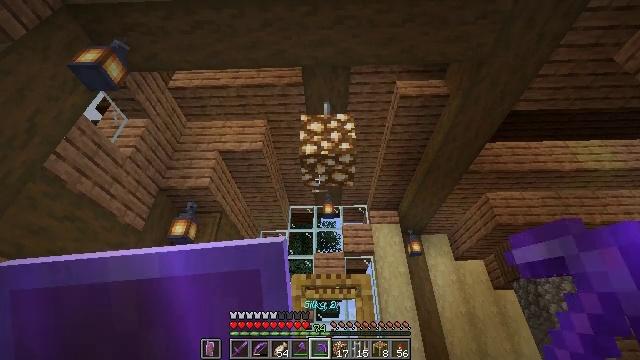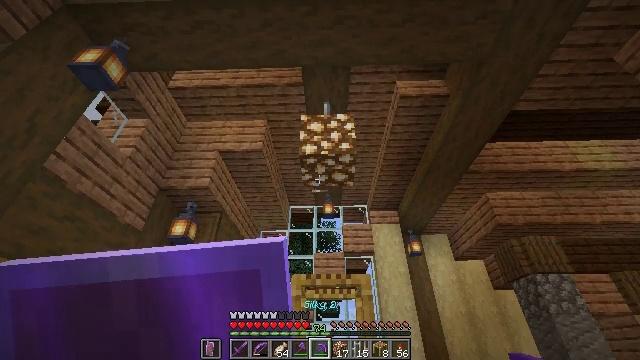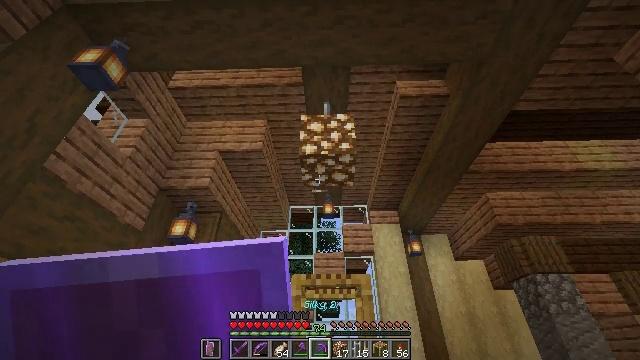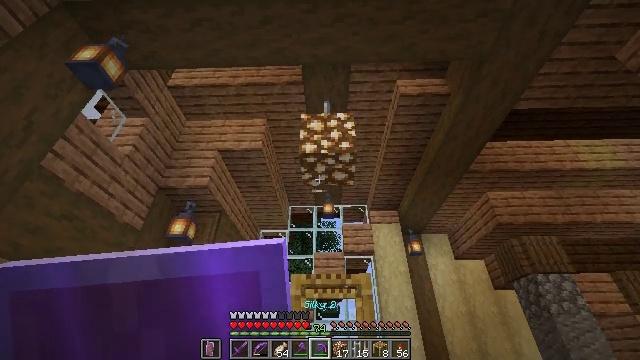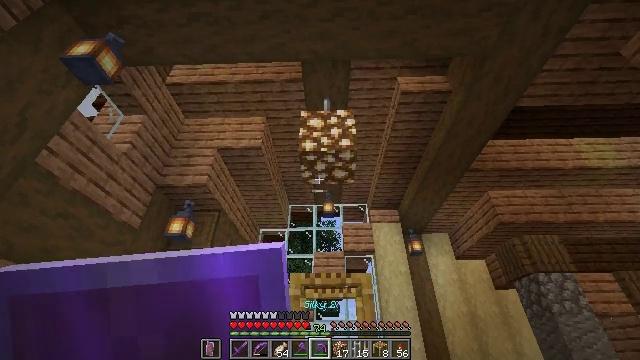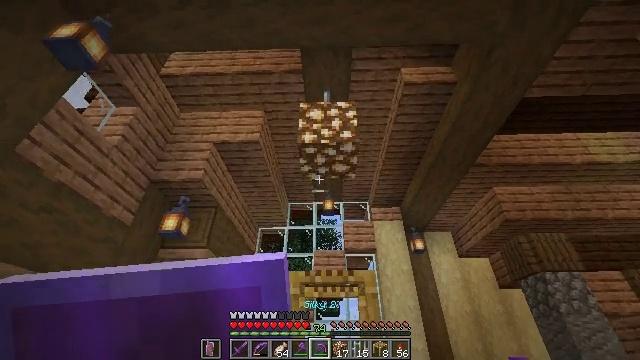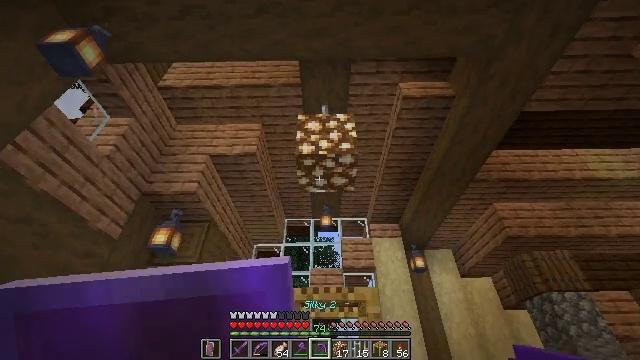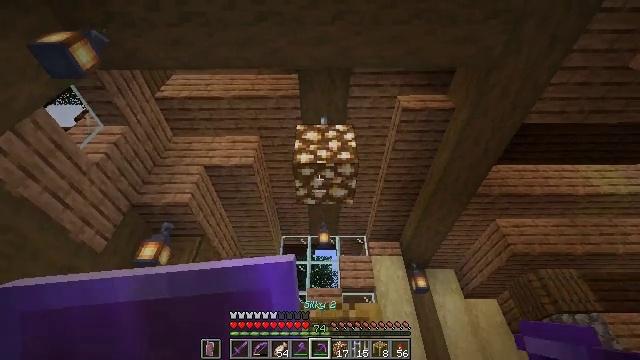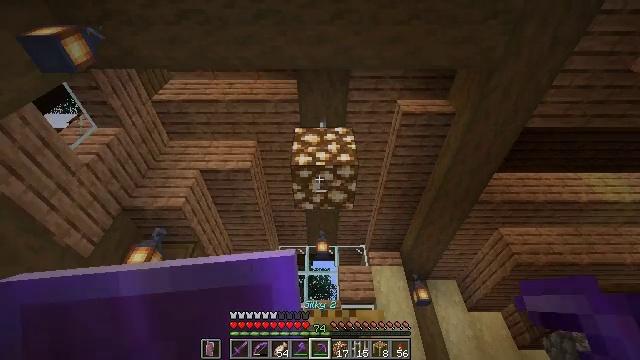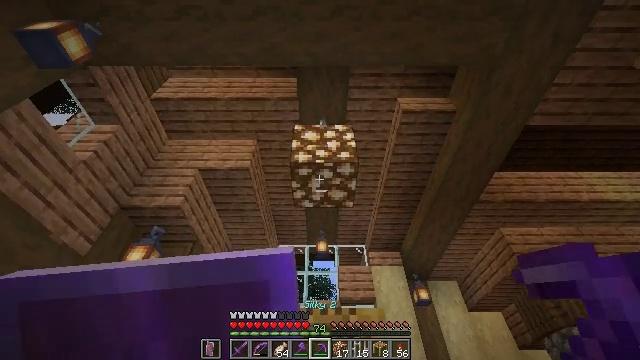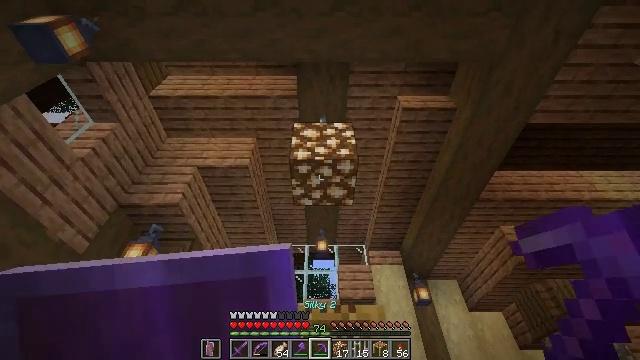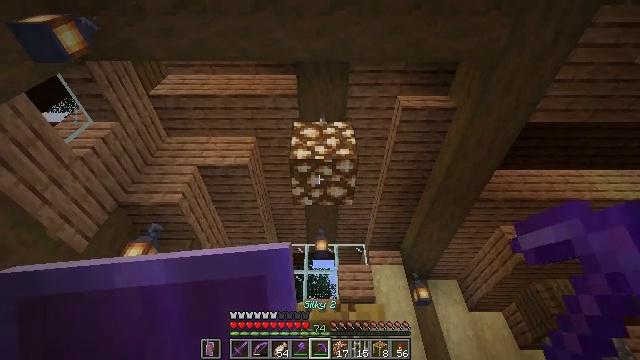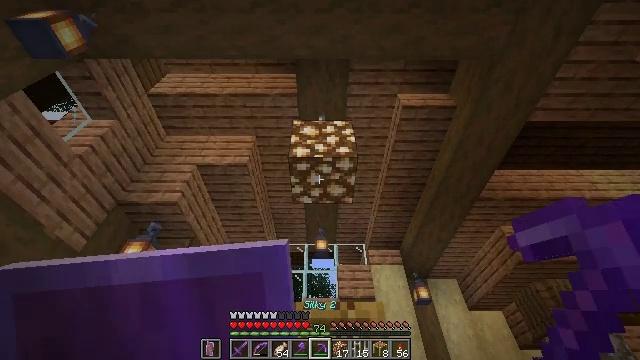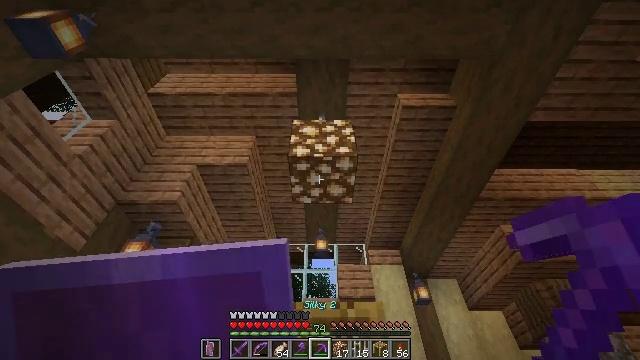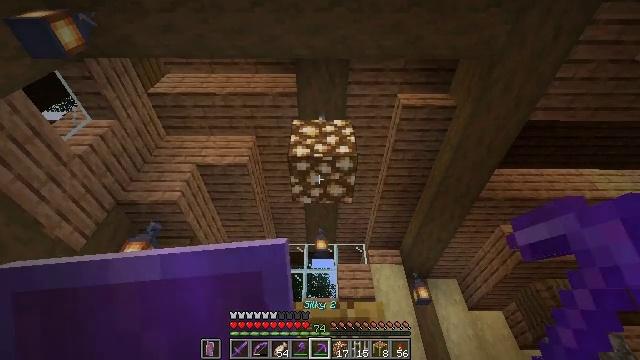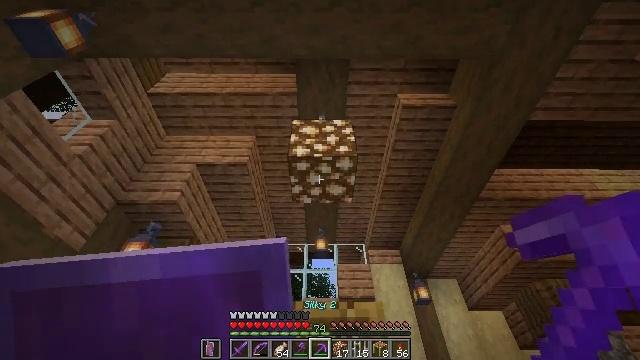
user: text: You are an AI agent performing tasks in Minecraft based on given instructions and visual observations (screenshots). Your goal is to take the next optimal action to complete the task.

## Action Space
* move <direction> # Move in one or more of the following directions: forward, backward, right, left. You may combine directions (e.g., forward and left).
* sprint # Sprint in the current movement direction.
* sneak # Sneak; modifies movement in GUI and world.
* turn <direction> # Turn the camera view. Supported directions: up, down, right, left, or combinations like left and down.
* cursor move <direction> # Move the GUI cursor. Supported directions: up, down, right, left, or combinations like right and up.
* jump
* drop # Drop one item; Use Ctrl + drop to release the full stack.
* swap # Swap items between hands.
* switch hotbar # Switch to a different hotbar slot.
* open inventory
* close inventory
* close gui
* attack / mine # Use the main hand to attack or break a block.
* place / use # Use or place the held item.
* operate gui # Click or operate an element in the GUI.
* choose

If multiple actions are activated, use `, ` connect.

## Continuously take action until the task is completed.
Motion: motion action
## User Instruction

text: Mine the glowstone in the Nether.
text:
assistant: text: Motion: no_op
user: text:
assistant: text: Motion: no_op
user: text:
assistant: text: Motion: move forward
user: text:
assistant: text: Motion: move forward
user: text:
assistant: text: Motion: move forward
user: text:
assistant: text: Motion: move forward, turn up
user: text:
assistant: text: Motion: move forward, turn up
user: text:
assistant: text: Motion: turn up
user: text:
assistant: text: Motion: no_op
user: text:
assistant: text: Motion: no_op
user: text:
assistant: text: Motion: no_op
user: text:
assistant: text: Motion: no_op
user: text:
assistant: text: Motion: no_op
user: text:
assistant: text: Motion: no_op
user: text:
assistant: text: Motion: no_op
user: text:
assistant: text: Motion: no_op
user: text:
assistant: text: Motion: no_op
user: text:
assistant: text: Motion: attack / mine
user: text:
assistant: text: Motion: attack / mine
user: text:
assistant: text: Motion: attack / mine
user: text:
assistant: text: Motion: attack / mine
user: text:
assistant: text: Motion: attack / mine
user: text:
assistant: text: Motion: attack / mine
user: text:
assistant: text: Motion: attack / mine
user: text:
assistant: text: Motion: attack / mine
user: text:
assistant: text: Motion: attack / mine
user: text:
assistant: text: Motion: attack / mine
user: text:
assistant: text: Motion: attack / mine
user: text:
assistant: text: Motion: attack / mine
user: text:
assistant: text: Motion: attack / mine